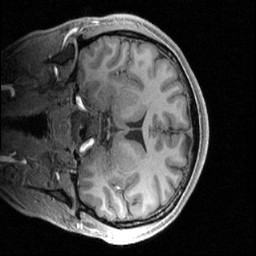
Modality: T1w
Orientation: coronal
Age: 24
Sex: male
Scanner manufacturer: siemens
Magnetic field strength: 3 T
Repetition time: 2.4 s
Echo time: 0.00224 s